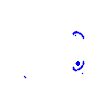
Particle: pion